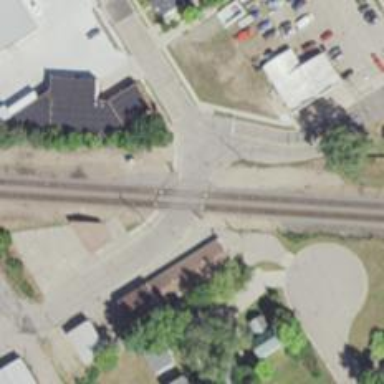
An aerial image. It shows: Railway level crossing.